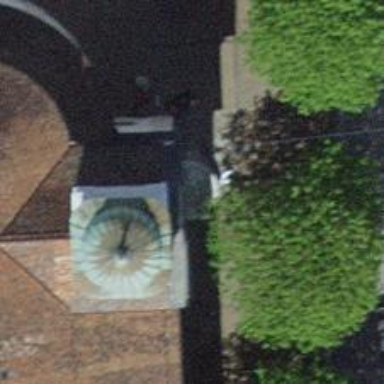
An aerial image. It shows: Fountain.